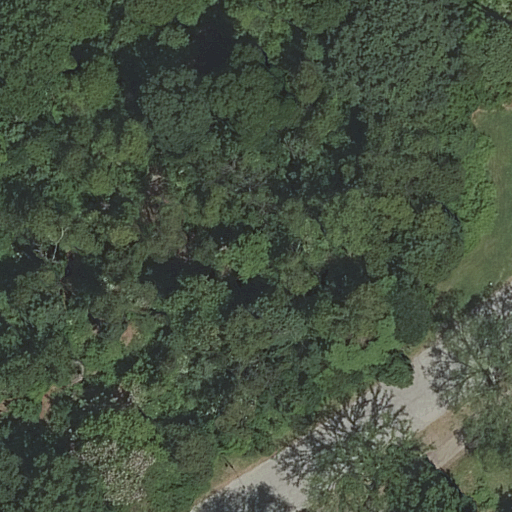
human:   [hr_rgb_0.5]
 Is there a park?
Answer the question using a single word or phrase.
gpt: yes

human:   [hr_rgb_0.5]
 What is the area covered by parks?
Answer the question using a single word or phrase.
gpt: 10633m2

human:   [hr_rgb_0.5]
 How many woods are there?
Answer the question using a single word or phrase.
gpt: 1

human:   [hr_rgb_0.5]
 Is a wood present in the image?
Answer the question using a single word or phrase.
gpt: yes

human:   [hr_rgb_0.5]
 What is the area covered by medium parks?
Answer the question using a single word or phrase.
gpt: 0m2

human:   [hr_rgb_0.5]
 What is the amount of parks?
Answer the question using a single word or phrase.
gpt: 1

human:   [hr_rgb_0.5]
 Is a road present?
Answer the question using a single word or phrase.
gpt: yes

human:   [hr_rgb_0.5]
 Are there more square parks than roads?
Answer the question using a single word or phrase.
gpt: no

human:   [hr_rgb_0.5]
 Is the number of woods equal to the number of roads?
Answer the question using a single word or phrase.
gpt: no

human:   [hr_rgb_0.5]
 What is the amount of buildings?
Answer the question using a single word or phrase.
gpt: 0

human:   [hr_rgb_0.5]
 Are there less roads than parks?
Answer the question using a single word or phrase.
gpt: no

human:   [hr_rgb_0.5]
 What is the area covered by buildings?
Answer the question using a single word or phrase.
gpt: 0m2

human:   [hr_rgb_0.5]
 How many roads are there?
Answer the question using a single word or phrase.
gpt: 3

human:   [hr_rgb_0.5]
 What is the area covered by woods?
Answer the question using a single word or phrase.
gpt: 9790m2

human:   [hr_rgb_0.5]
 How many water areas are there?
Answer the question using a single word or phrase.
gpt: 0

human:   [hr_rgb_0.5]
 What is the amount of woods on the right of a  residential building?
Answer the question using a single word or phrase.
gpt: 0

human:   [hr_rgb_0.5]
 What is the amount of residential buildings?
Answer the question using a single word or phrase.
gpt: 0

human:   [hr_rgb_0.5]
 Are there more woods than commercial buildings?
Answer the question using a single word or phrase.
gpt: yes

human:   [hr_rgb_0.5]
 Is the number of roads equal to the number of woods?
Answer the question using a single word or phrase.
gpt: no

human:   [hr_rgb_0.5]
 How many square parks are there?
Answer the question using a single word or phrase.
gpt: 0

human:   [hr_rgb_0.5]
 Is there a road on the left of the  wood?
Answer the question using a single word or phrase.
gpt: yes

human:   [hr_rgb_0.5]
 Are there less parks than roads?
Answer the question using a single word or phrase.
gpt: yes

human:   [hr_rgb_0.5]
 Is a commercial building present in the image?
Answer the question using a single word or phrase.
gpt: no

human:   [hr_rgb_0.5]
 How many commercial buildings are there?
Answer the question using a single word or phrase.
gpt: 0

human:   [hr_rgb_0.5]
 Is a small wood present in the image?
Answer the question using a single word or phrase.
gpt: no

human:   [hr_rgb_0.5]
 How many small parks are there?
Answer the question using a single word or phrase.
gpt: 0

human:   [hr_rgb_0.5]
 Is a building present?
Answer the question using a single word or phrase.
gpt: no

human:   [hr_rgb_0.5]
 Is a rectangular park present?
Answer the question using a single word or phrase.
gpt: yes

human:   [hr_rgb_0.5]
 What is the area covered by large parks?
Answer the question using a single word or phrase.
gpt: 10633m2

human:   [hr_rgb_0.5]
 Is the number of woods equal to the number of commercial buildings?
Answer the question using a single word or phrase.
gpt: no

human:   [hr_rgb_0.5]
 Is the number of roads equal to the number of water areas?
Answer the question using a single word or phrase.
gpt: no

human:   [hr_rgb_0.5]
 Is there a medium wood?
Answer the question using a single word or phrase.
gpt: no

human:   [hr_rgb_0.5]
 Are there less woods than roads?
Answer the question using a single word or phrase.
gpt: yes

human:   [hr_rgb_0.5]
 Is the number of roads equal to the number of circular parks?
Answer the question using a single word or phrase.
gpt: no

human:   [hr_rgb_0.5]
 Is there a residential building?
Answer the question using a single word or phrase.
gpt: no

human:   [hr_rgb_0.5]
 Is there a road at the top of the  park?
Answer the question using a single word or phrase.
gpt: no

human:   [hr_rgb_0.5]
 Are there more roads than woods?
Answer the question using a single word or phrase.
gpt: yes

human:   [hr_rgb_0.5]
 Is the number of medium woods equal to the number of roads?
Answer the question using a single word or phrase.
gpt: no

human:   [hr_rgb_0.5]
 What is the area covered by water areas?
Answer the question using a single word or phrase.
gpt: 0m2

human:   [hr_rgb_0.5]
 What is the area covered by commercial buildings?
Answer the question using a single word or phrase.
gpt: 0m2

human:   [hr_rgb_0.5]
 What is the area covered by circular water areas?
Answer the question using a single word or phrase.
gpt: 0m2

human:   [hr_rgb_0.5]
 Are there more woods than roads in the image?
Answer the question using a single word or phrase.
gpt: no

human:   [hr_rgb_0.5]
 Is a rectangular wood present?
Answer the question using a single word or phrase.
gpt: no

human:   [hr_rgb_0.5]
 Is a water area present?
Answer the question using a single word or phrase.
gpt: no

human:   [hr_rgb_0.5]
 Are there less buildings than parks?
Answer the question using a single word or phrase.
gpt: yes

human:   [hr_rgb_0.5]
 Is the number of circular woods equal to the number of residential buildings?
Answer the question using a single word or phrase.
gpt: yes

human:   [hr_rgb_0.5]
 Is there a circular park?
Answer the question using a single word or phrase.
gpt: no

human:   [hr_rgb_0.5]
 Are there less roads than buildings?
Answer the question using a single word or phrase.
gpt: no

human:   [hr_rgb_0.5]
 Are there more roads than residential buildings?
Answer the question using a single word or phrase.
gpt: yes

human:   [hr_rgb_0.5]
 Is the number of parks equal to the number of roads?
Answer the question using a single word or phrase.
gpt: no

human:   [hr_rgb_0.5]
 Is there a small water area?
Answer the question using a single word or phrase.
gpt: no

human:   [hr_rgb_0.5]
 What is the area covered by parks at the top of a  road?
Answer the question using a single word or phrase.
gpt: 10633m2

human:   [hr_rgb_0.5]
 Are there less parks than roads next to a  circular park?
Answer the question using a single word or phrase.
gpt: no

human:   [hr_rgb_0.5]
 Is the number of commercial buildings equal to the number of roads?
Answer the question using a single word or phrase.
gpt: no

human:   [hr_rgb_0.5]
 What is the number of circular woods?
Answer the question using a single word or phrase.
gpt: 0

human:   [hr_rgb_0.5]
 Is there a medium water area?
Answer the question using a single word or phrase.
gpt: no

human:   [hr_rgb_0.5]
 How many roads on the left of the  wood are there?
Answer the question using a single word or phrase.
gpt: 1

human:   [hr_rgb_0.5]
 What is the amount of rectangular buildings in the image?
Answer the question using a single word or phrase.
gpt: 0

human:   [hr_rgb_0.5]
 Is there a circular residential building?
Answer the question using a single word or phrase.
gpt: no

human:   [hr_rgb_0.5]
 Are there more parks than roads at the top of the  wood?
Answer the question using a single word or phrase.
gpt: yes

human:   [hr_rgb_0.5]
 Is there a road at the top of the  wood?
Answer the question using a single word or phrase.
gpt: no

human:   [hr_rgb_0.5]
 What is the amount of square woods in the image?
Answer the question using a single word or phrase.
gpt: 0

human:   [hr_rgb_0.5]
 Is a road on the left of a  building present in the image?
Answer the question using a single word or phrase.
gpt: no

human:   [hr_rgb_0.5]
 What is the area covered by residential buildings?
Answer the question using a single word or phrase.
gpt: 0m2